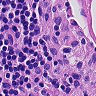
Metastatic tissue present: no